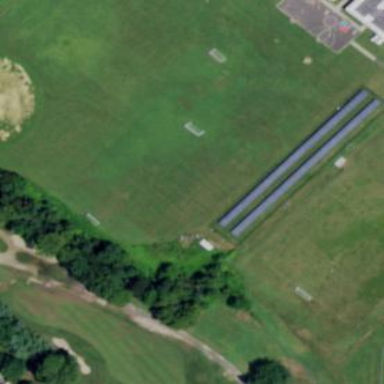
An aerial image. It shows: Solar power generator.